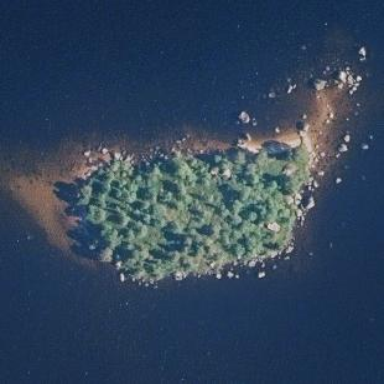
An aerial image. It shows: Islet.